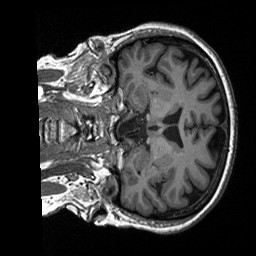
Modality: T1w
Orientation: coronal
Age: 66
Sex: female
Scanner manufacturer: siemens
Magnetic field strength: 3 T
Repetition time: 2.4 s
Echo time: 0.00226 s